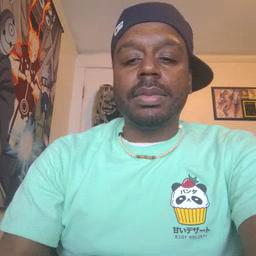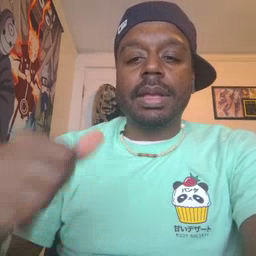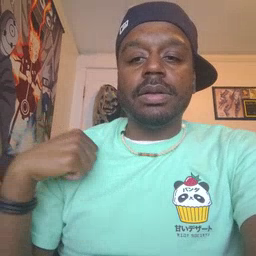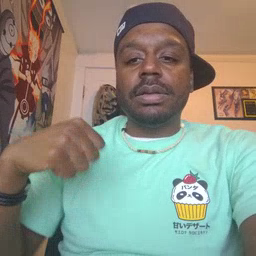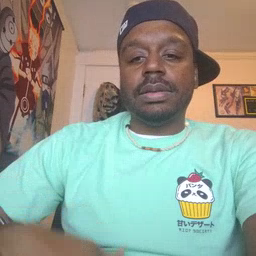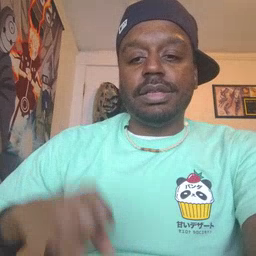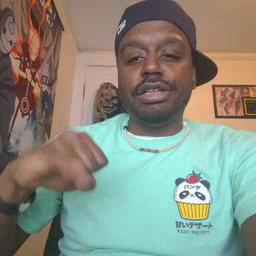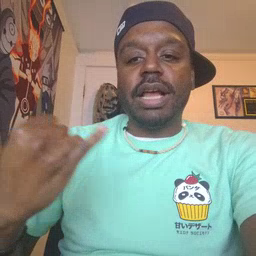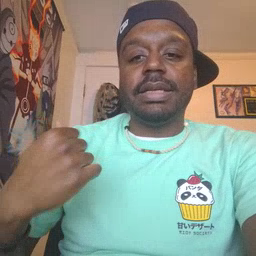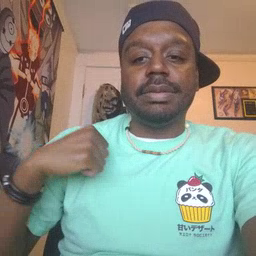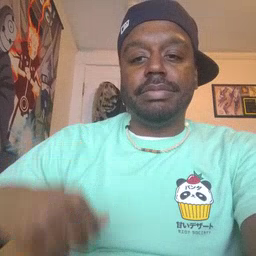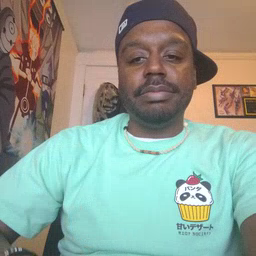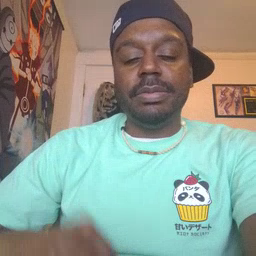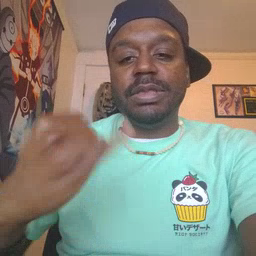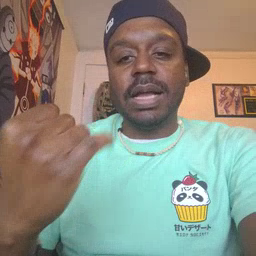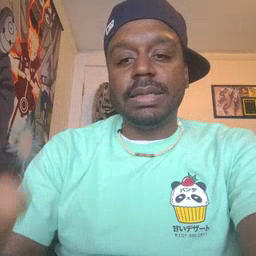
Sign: jacket